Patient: sex M, age 68
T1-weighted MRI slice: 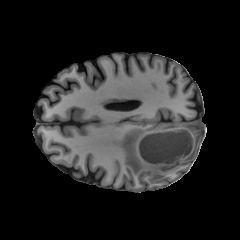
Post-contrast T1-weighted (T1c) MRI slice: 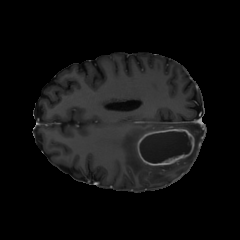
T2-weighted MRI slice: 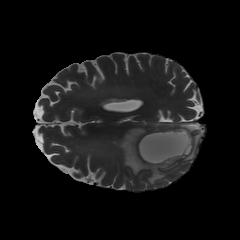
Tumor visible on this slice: yes
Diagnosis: Glioblastoma, IDH-wildtype
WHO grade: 4